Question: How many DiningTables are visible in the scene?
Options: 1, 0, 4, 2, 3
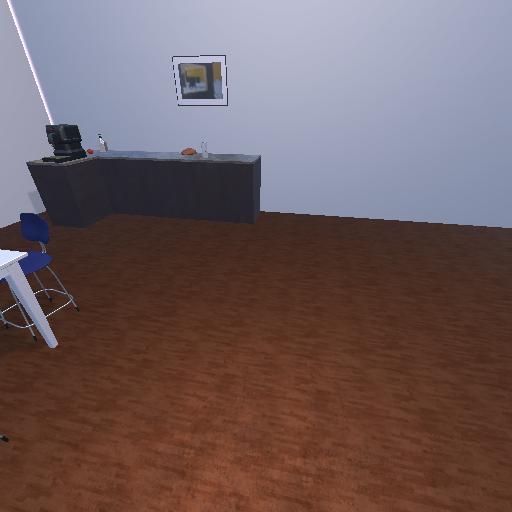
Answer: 1